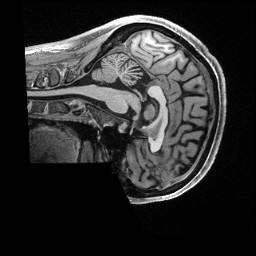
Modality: T1w
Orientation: sagittal
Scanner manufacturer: siemens
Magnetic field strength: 3 T
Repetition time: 2.5 s
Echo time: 0.00231 s